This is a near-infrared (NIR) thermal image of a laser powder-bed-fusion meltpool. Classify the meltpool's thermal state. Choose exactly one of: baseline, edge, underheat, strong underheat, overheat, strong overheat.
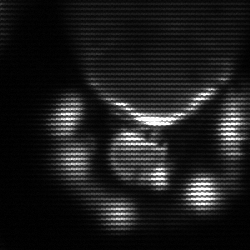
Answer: edge